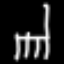
Label: chair